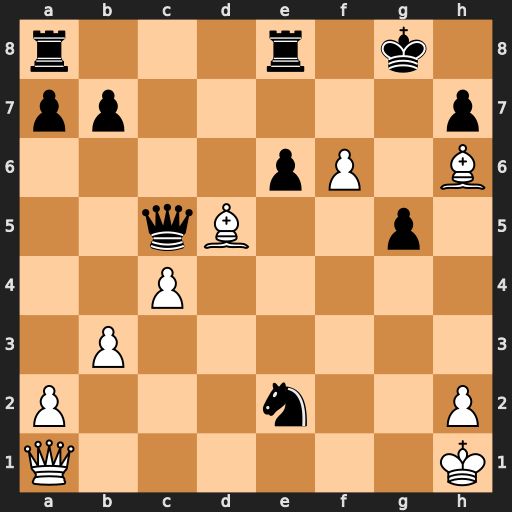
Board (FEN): r3r1k1/pp5p/4pP1B/2qB2p1/2P5/1P6/P3n2P/Q6K
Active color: w
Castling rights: -
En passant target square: -
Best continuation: f7+ Kxf7 Qg7#